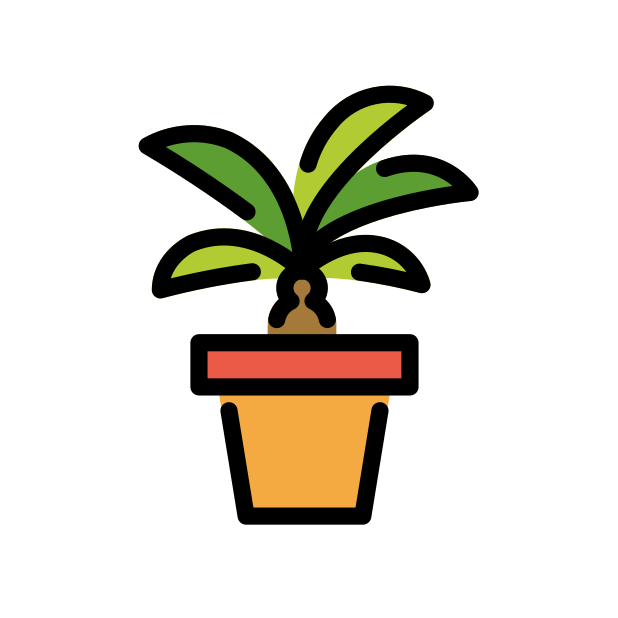
Emoji: 🪴
Name: potted plant
Unicode: 0x1fab4